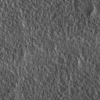
Atmospheric dust classification: not_dusty